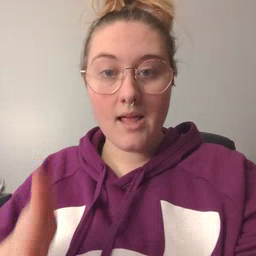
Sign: will